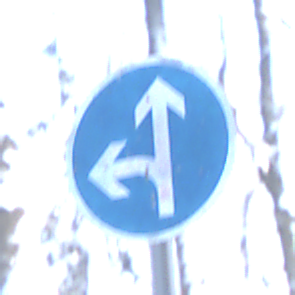
Verkehrszeichen: VorgeschriebeneFahrtrichtungGeradeausOderLinks
Umgebung: Outdoor, Nature
Tageszeit: MorningAfternoon
Wetter: Clear
Licht: Natural
Jahreszeit: Winter
Kontrast: LowContrast